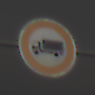
Verkehrszeichen: VerbotFuerKraftfahrzeugeUeberDreiKommaFuenfTonnen
Umgebung: Outdoor, Nature
Tageszeit: MorningAfternoon
Wetter: Overcast
Licht: Natural
Jahreszeit: NotSpecified
Kontrast: LowContrast